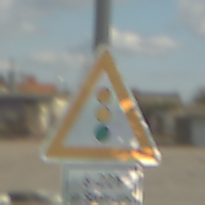
Verkehrszeichen: Lichtzeichenanlage
Zusatzzeichen unten: ZeitangabenMitBeschraenkungAufWochentage4
Umgebung: Outdoor, RoadRail
Tageszeit: MorningAfternoon
Wetter: PartlyCloudy
Licht: Natural
Jahreszeit: NotSpecified
Kontrast: HighContrast